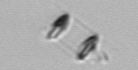
Label: Skeletonema